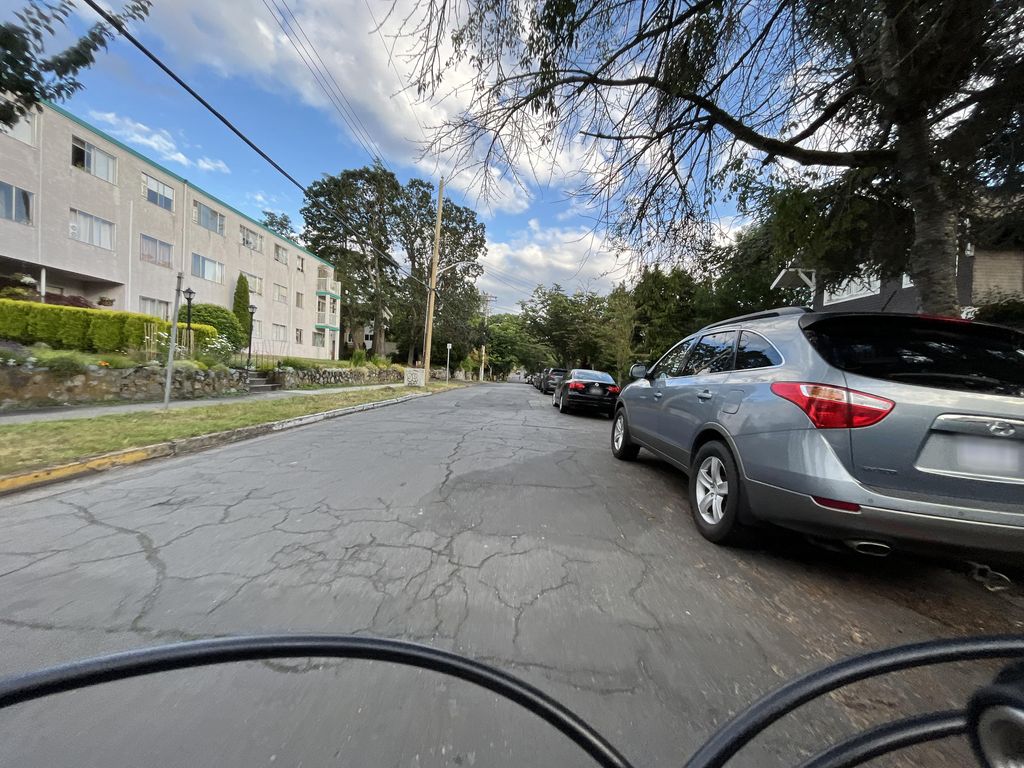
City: victoria